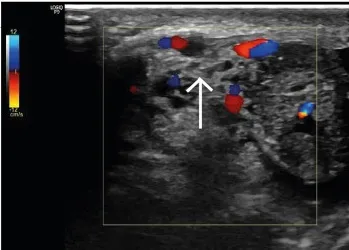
Testicular color Doppler ultrasounds showing hyperechogenicity and enlarged right epididymis with markedly increased vascularity that extended to the fatty spermatic cord compatible with epididymitis.
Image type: radiology (ultrasound)